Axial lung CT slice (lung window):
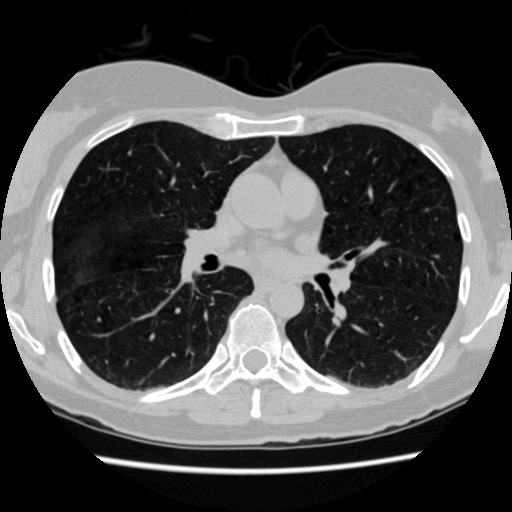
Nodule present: no